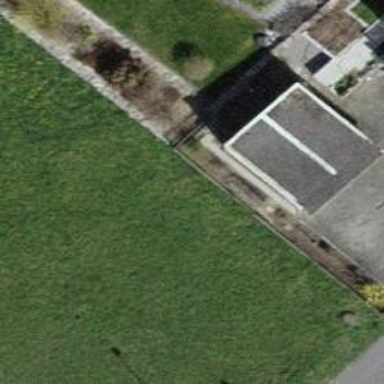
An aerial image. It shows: Garage.